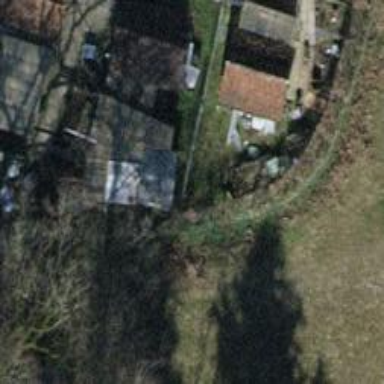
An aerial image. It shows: Hedge acting as barrier.